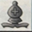
Piece: bB